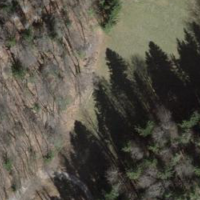
EUNIS habitat code: 44
Species observed at this site:
Primula veris